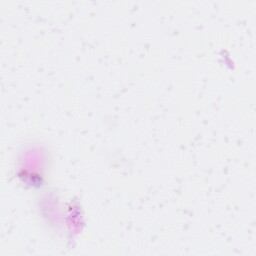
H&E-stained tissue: Skin